Interaction volume radius: 5 \u00c5
Interaction volume height: 20 \u00c5
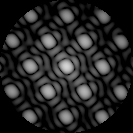
Disorder parameter: 0.06579